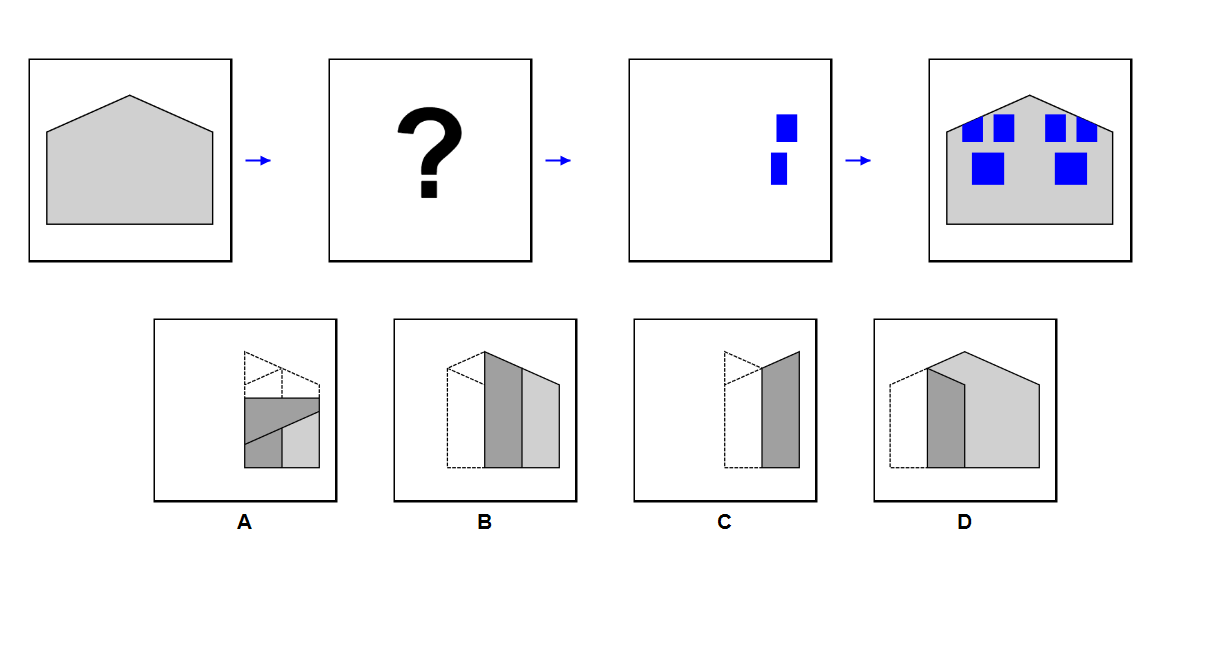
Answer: A